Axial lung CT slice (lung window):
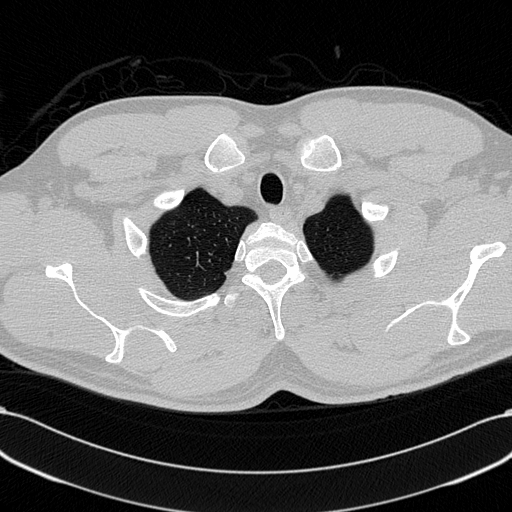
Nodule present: no